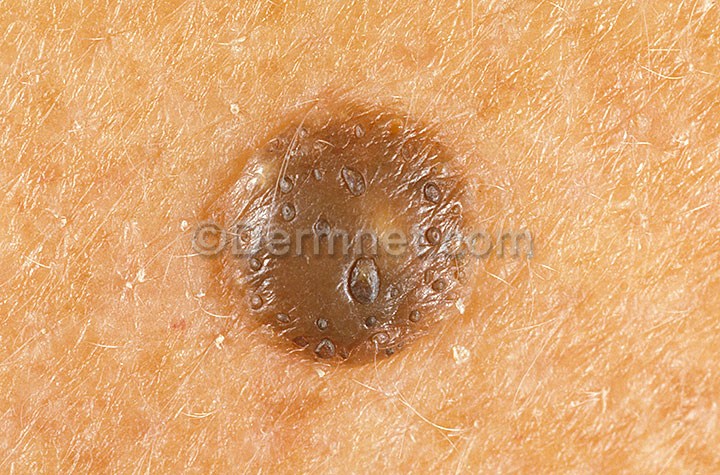
Disease: Seborrheic Keratoses and other Benign Tumors